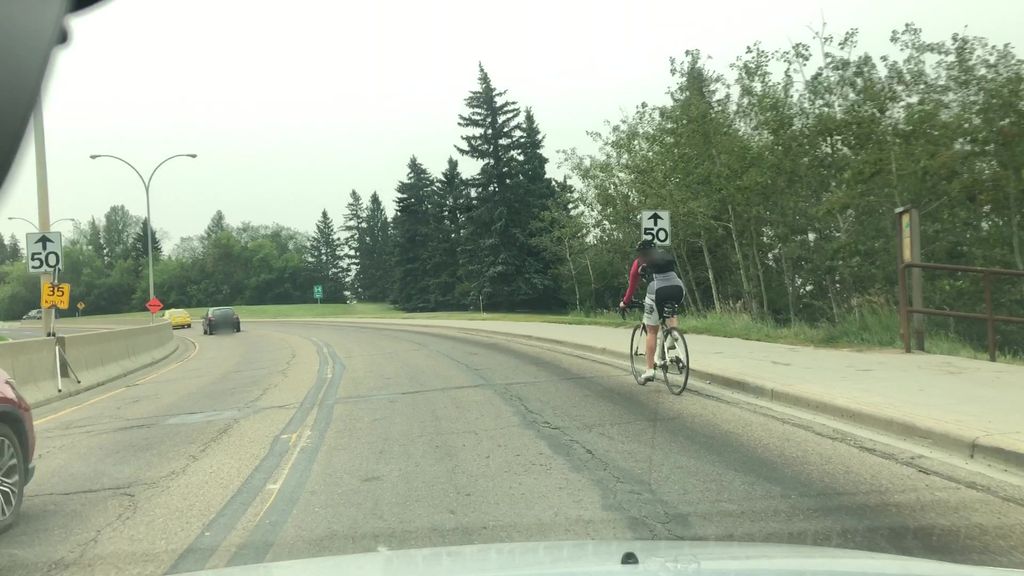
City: edmonton